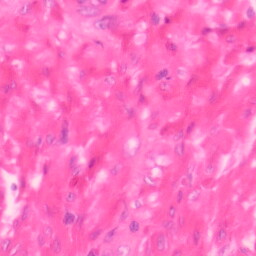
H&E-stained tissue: Colon